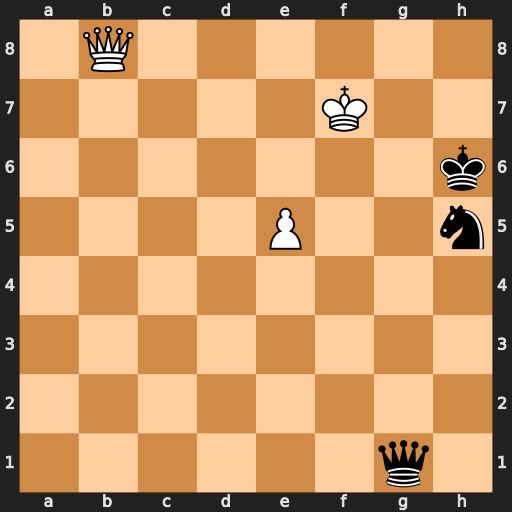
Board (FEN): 1Q6/5K2/7k/4P2n/8/8/8/6q1
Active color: w
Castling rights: -
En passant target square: -
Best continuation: Qh8+ Kg5 Qg8+ Kf4 Qxg1